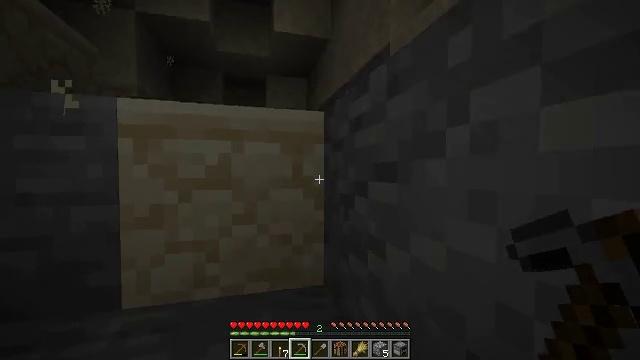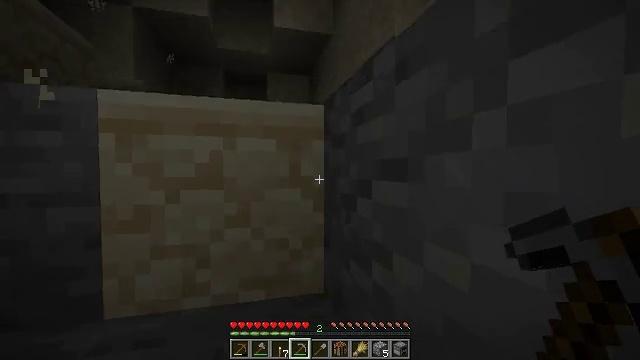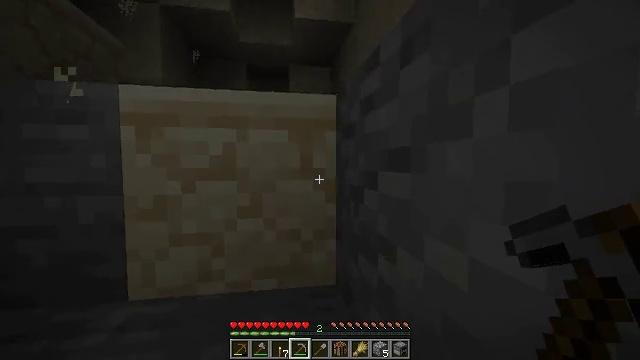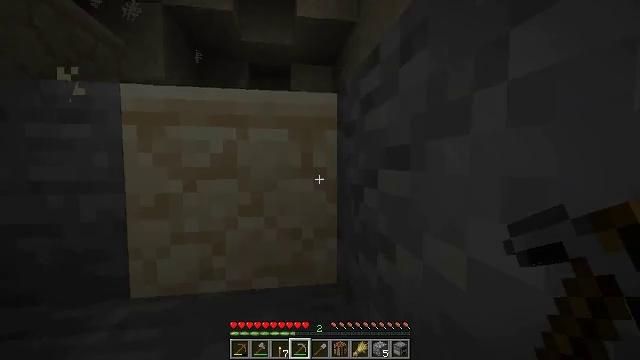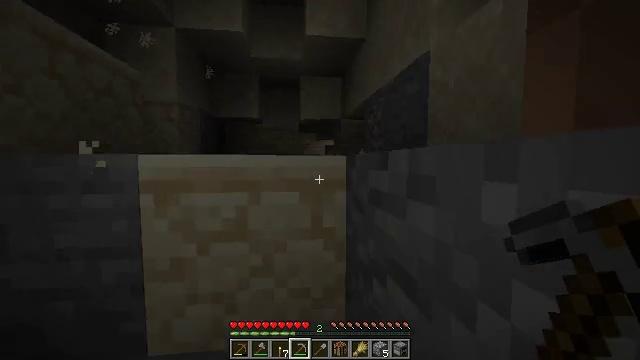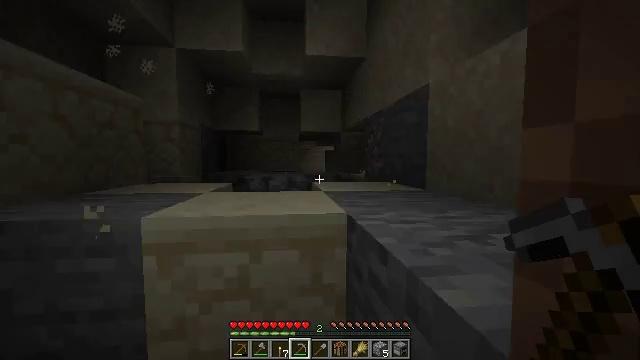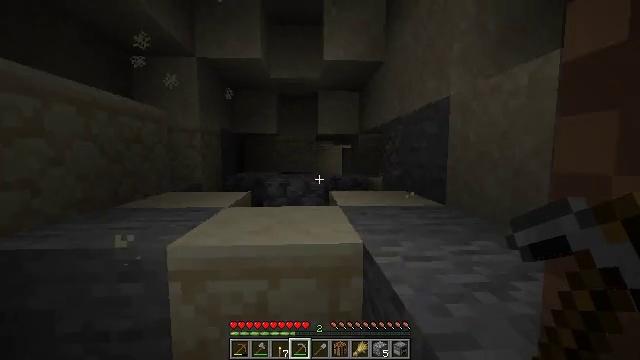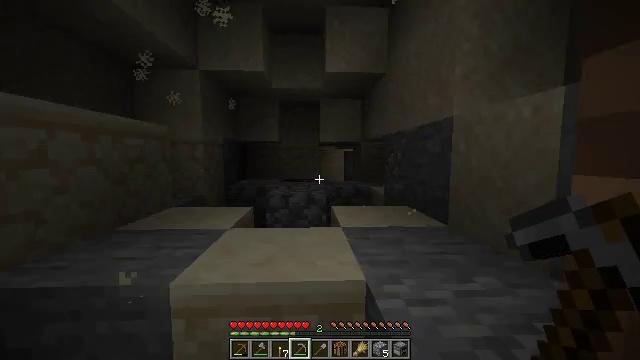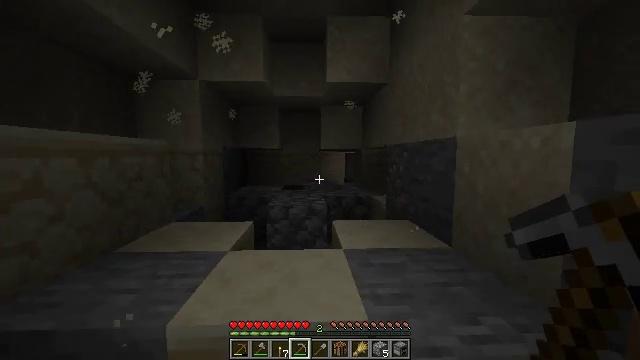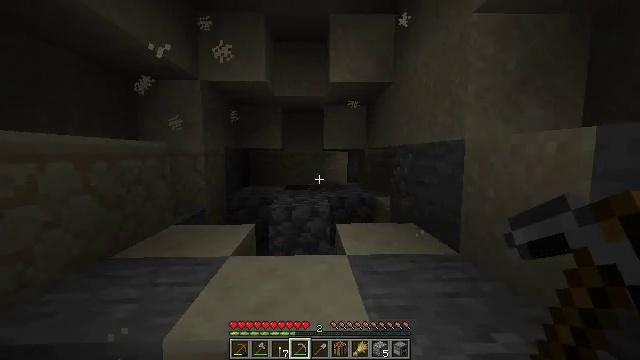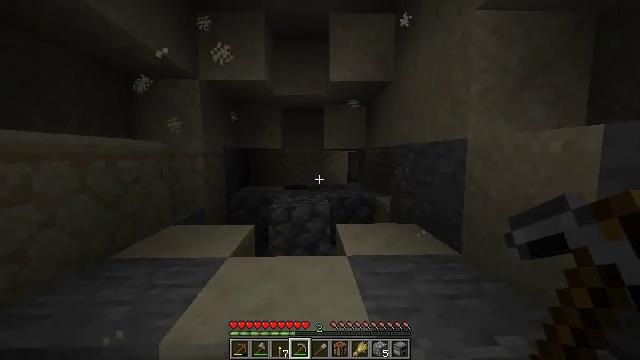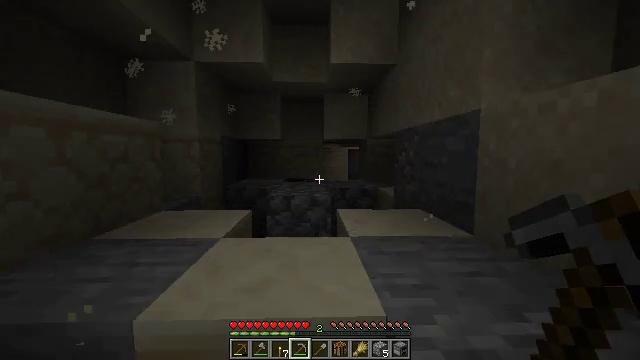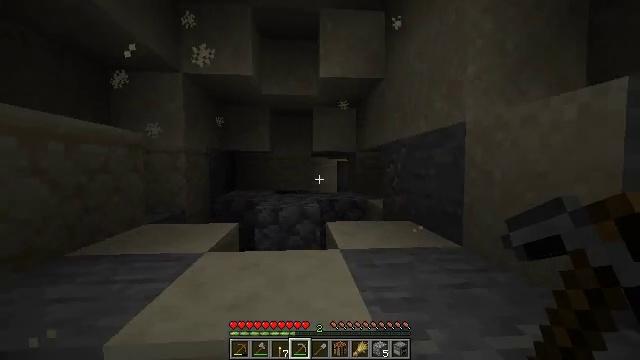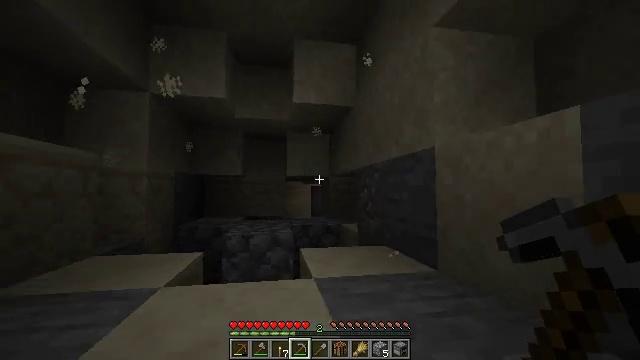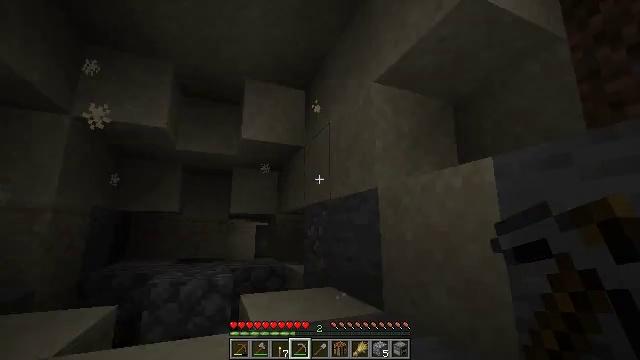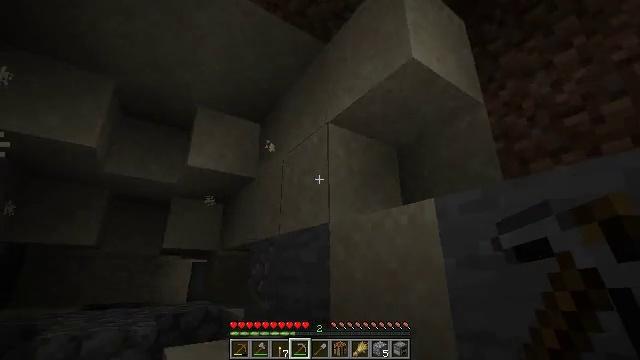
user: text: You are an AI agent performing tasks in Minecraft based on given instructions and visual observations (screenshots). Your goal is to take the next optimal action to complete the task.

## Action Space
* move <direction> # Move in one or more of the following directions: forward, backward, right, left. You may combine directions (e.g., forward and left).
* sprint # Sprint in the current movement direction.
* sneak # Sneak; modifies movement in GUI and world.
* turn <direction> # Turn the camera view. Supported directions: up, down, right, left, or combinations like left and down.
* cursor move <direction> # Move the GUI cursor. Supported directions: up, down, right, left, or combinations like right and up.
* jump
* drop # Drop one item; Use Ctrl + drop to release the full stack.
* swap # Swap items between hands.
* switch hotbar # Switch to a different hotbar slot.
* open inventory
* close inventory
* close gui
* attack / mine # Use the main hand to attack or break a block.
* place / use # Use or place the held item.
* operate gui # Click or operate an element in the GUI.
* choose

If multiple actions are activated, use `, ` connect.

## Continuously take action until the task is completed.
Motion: motion action
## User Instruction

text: Mine the grass path to create a new path.
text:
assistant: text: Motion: move forward
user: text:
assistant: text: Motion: move forward, turn left and down
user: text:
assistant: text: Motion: move forward
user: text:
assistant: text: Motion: move forward, turn left, jump
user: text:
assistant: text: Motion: move forward, jump
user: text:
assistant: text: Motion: move forward, turn left and down, jump
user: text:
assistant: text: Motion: move forward, jump
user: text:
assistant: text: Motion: move forward, jump
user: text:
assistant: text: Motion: move forward
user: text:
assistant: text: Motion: move forward
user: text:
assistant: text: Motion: no_op
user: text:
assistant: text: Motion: turn right and up
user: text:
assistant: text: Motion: turn right and up
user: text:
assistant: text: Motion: turn right and up
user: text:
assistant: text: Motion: turn right and up
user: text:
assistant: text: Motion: turn right and up
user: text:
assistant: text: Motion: turn right and up
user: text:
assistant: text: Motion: turn right and up
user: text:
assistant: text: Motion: turn right and up
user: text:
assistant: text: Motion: turn right and up
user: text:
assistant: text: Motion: turn right and up
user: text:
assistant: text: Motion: turn right and up
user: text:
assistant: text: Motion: turn right and up
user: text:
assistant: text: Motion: turn right and up
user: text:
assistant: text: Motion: turn right and up
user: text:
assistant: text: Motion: turn right and up
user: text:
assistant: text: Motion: turn right and up
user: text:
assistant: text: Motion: turn right and up
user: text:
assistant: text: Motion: turn right
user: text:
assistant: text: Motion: turn right